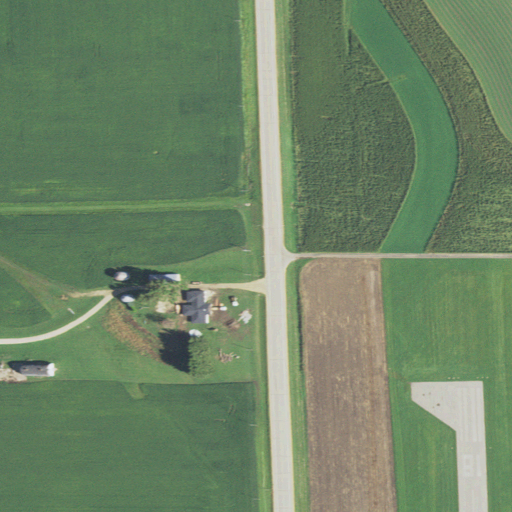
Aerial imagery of plain(s) in Wisconsin named Boice Prairie containing cultivated crops, pasture, low intensity development, and open development